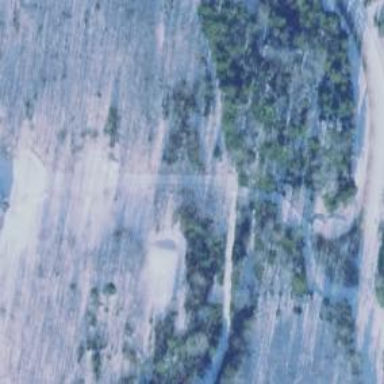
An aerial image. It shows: Driveway leading to service road.